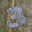
Label: 3